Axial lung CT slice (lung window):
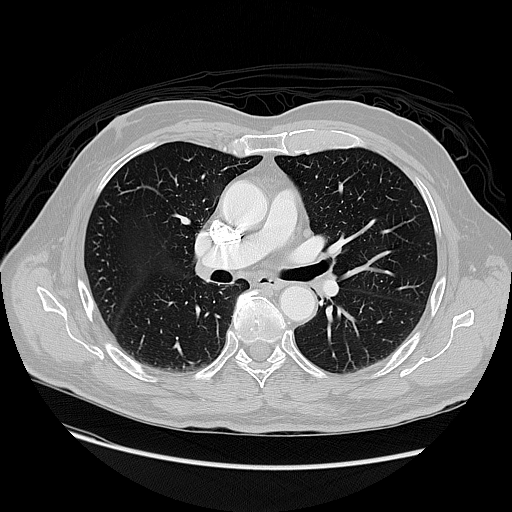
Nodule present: no